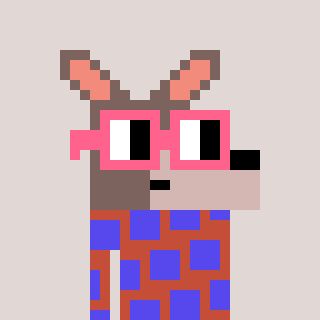
a pixel art character with square pink glasses, a kangaroo-shaped head and a rust-colored body on a warm background